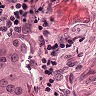
Metastatic tissue present: yes